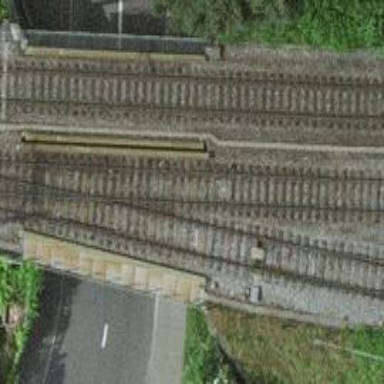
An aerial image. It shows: Single-track railway bridge with contact lines for electrification.